Question: I am trying to figure out why my HTTPService result in flex is returning back multiple XML headers..
C# WebAPI Service:
'''
[HttpPost, HttpGet]
public List<vwRecord24Category> GetClientCategories(int companyId)
{
var categories = Db.Fetch<vwRecord24Category>(@"SQLQUERY", companyId);
return categories;
}
'''
The result of a call on this webservice is;
'''
<ArrayOfvwRecord24Category xmlns:i="http://www.w3.org/2001/XMLSchema-instance" xmlns="http://schemas.datacontract.org/2004/07/Record24Entities">
<vwRecord24Category>
<CategoryName>John Doe</CategoryName>
<Name>adsf</Name>
</vwRecord24Category>
<vwRecord24Category>
<CategoryName>John Doe</CategoryName>
<Name>df</Name>
</vwRecord24Category>
<vwRecord24Category>
<CategoryName>John Doe</CategoryName>
<Name>new thing 4</Name>
</vwRecord24Category>
<vwRecord24Category>
<CategoryName>John Doe</CategoryName>
<Name>Surgery Center 1</Name>
</vwRecord24Category>
</ArrayOfvwRecord24Category>
'''
My HttpService inside Flash Builder (ActionScript 3.0):
'''
params.companyId = clientData.data.companyId;
httpService.method = 'POST';
httpService.url = 'http://****.domain.com/record24api/content/GetClientCategories';
httpService.contentType = "application/json";
httpService.resultFormat = "e4x";
httpService.addEventListener(ResultEvent.RESULT, onLibrariesLoaded);
httpService.addEventListener(FaultEvent.FAULT, onLibraryLoadError);
httpService.send(JSON.stringify(params));
'''
Alright so after all of that when the success event is fired my response.result looks like so:

I have been battling this issue for several hours now and I've narrowed down that it can't be my webservice as it's displaying correctly when I do a call to it via chrome or IE. Any suggestions?
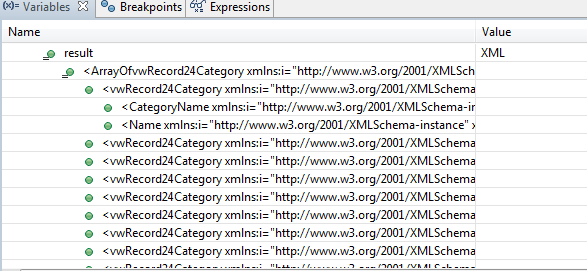
Answer: This is working as intended it just looked completely foreign to me. Sorry for the confusion! Please close this.